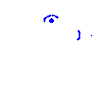
Particle: electron